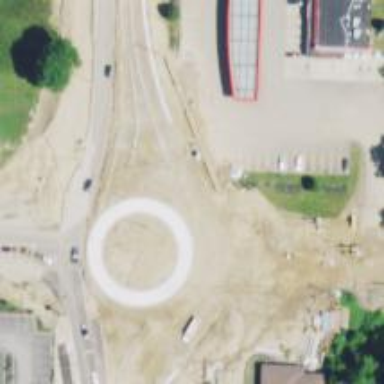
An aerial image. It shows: Roundabout on primary highway.